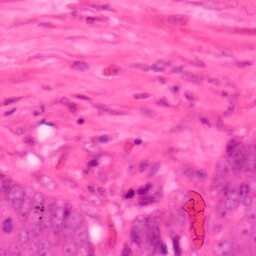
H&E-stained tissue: Colon